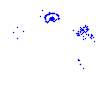
Particle: electron